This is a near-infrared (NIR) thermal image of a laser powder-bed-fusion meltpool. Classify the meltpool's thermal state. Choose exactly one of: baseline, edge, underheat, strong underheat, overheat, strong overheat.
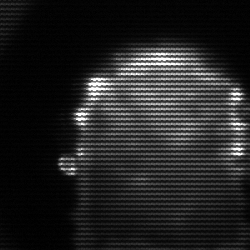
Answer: baseline